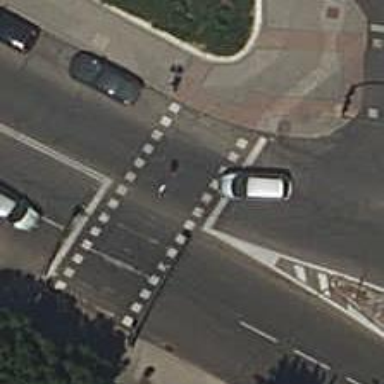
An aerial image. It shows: Crossing with traffic signals.